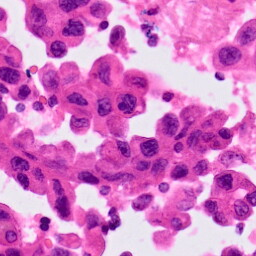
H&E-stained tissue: Lung